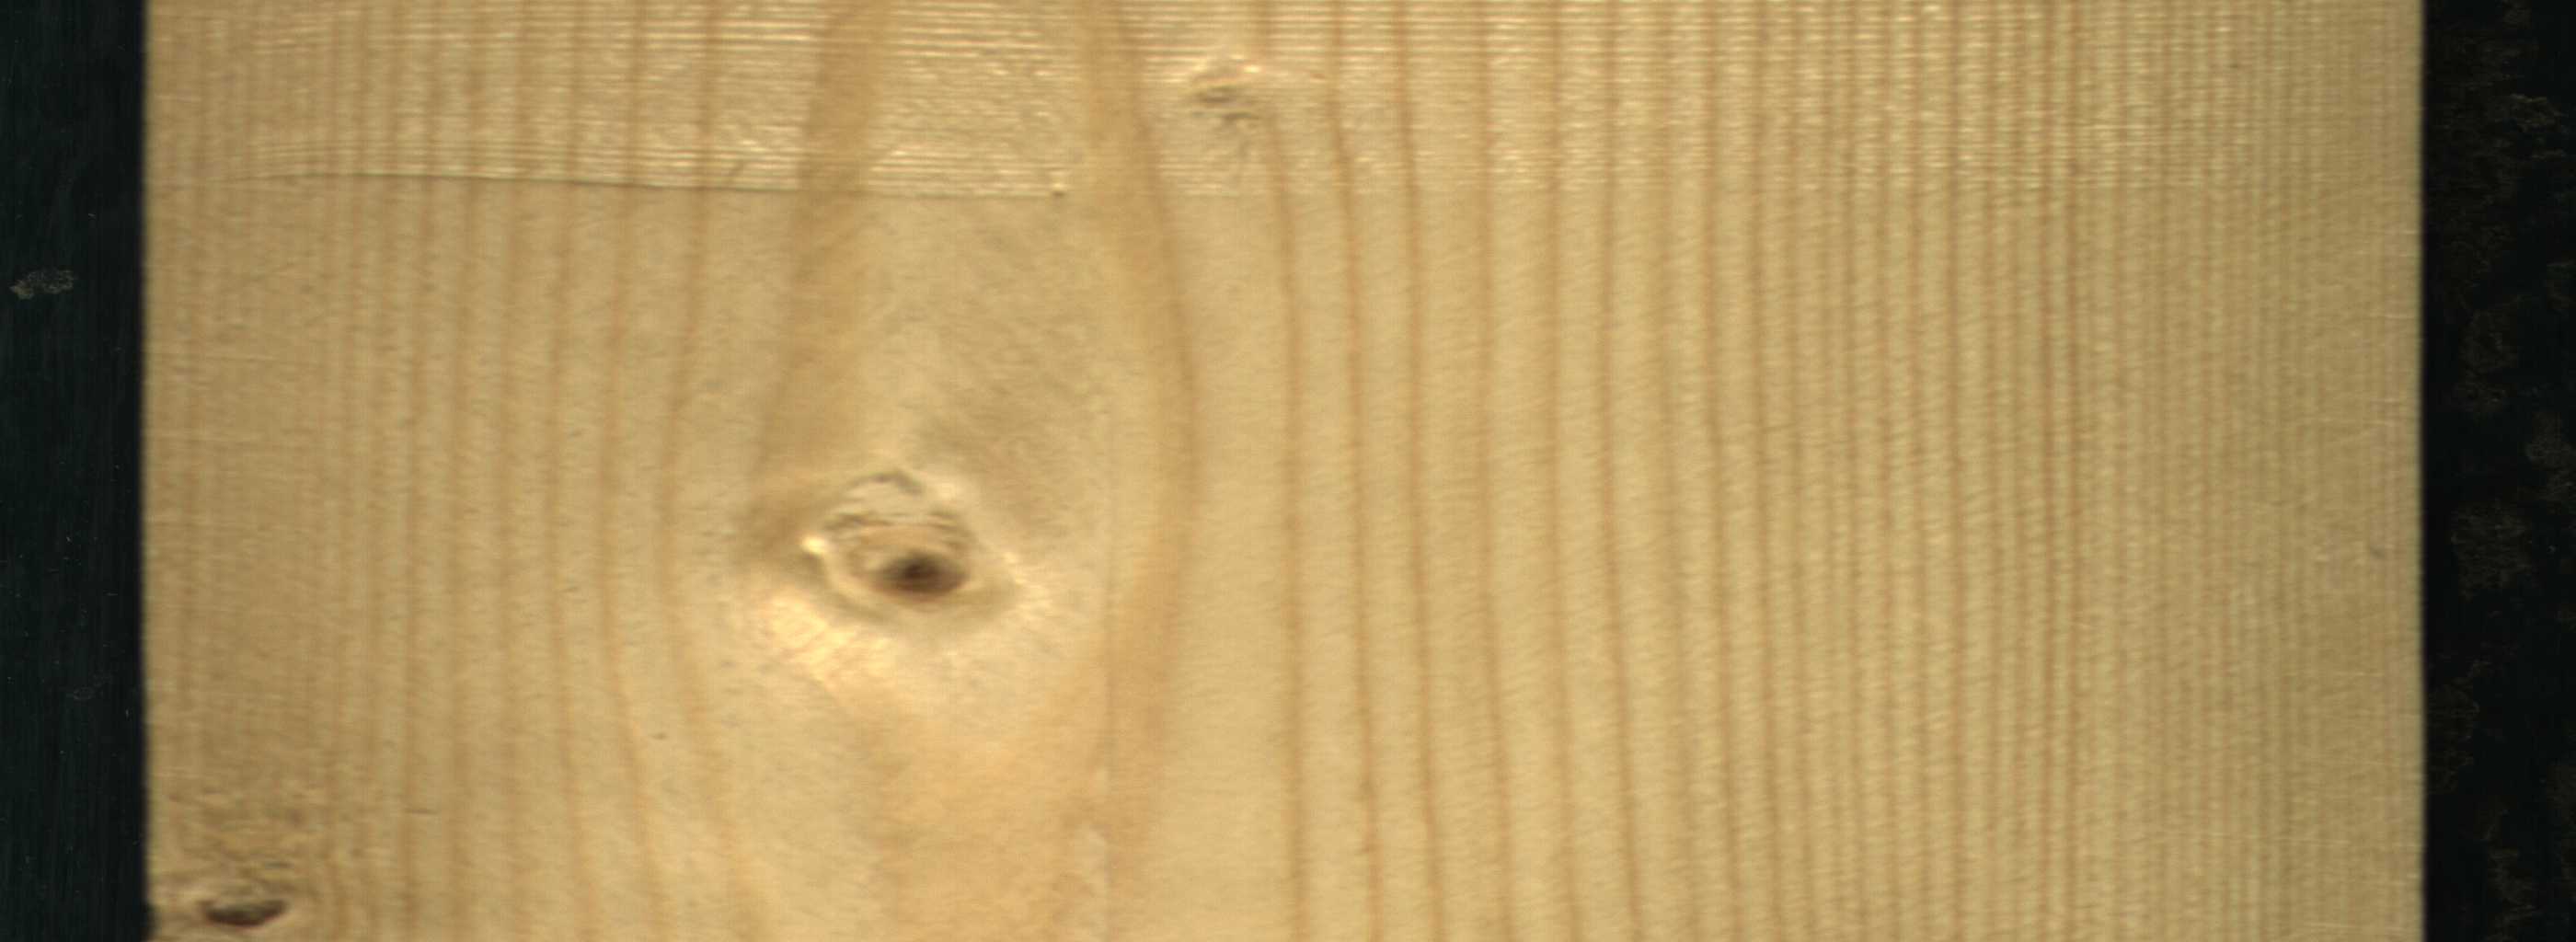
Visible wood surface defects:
Live_Knot
Live_Knot